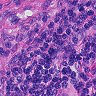
Metastatic tissue present: no